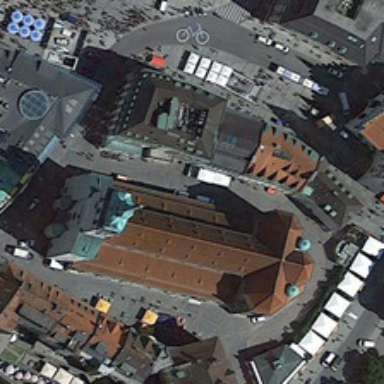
Several buildings are around a church .